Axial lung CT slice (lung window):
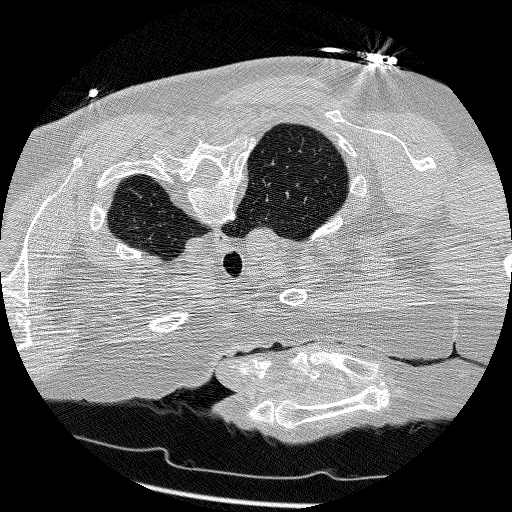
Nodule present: no